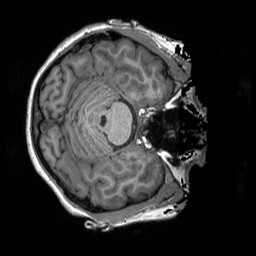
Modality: T1w
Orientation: axial
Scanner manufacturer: siemens
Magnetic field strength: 3 T
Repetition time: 2.3 s
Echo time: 0.00298 s